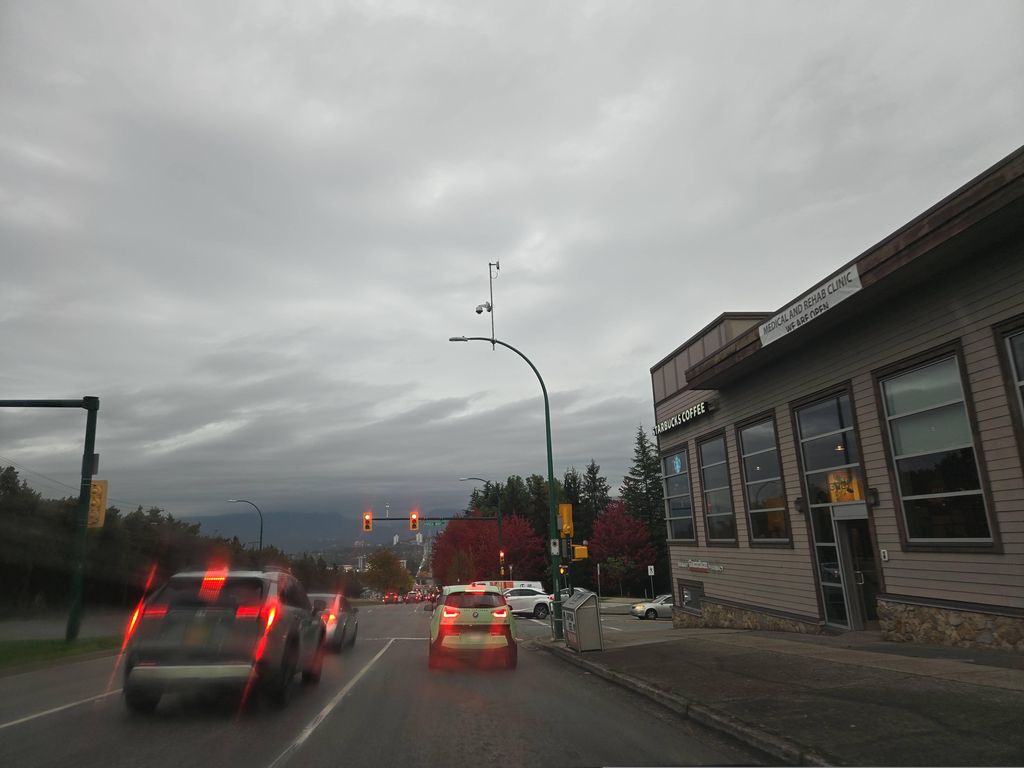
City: vancouver